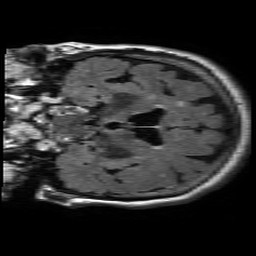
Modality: FLAIR
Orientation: coronal
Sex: female
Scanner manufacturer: philips
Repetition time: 11 s
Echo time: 0.125 s